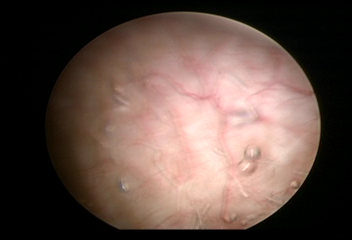
Modality: WLC
Class: Normal mucosa
Bladder cancer association: No